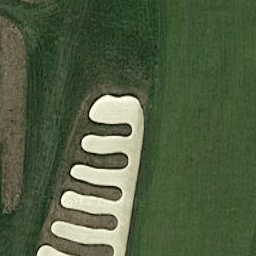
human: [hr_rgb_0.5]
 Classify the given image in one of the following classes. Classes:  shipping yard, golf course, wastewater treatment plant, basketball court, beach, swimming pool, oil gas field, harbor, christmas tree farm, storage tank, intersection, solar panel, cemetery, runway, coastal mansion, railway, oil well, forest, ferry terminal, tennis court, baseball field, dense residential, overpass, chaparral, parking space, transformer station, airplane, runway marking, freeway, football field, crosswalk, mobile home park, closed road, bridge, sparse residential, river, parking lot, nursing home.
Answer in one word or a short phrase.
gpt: golf course